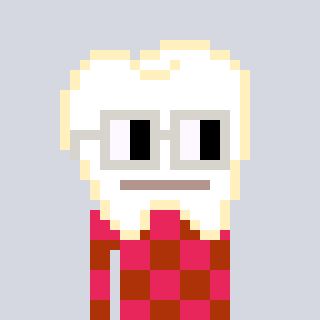
a pixel art character with square light gray glasses, a tooth-shaped head and a hotbrown-colored body on a cool background